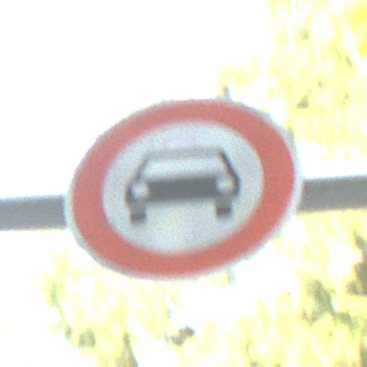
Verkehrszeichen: VerbotKraftwagen
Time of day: MorningAfternoon
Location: Outdoor (Nature)
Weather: Clear
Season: NotSpecified
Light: Natural